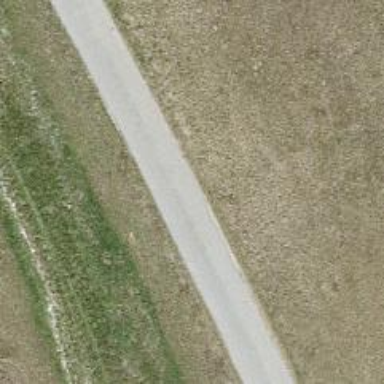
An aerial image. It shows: Unclassified road with asphalt surface.